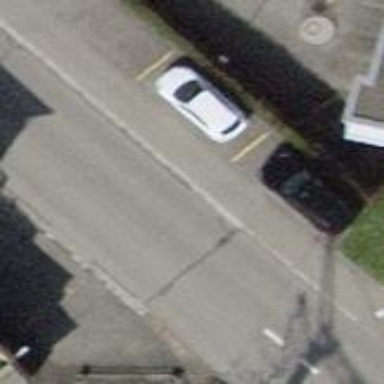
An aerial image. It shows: Street side parking area.